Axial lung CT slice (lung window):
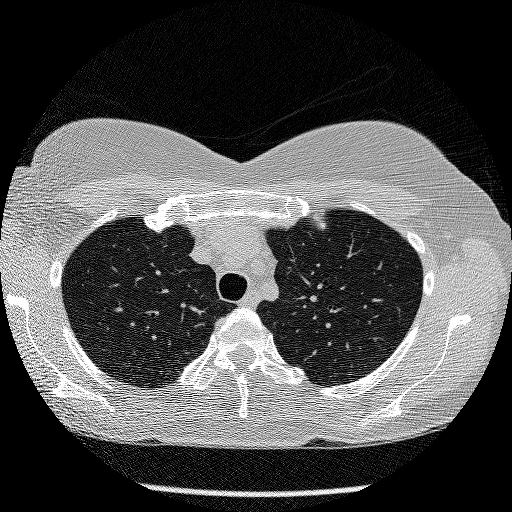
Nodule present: no